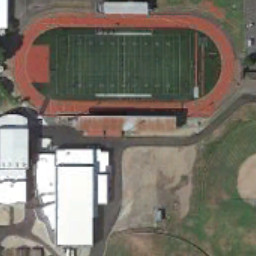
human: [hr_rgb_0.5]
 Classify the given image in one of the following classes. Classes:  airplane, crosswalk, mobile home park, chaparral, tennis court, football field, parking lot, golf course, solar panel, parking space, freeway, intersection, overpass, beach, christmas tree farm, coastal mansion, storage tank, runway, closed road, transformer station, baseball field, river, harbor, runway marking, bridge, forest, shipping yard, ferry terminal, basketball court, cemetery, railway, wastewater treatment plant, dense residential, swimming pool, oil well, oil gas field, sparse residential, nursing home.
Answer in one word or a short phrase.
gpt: football field